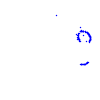
Particle: proton